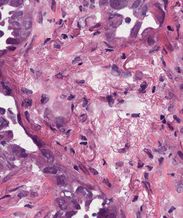
Tumor epithelial tissue: yes
Tumor-associated stroma tissue: yes
Normal tissue: no